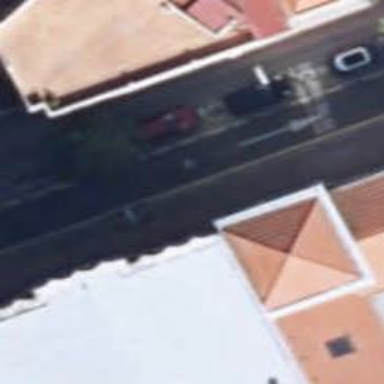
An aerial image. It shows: Pedestrian road with asphalt surface.